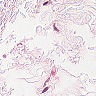
Metastatic tissue present: no